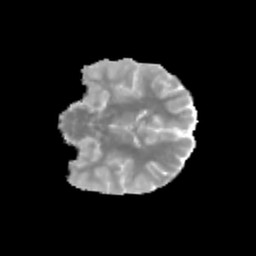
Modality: MD
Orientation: coronal
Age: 10
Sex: female
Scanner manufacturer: siemens
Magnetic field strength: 3 T
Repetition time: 3.8 s
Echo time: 0.07 s